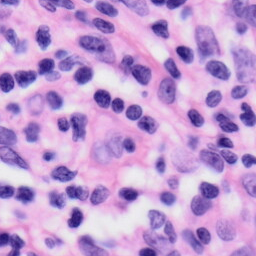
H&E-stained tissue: Skin